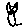
Label: cat